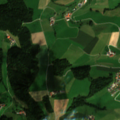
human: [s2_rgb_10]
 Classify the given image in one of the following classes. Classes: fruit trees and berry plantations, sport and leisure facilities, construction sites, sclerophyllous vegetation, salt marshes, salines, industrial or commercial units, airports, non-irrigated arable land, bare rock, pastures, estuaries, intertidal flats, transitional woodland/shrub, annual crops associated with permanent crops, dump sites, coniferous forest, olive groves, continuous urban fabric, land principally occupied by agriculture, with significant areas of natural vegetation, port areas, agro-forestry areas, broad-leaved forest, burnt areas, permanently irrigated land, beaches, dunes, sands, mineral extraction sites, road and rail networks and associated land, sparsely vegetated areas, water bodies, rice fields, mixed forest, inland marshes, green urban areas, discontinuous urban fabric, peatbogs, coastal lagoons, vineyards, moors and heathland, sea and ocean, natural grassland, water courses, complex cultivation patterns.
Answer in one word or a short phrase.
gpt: non-irrigated arable land, complex cultivation patterns, land principally occupied by agriculture, with significant areas of natural vegetation, mixed forest